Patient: sex F, age 35
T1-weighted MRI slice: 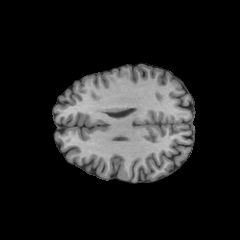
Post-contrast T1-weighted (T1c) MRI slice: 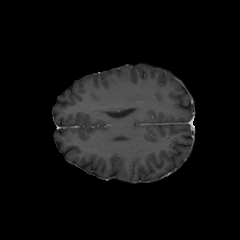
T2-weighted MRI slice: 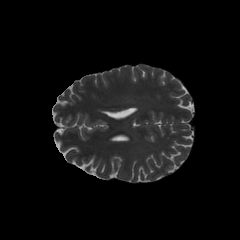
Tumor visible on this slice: no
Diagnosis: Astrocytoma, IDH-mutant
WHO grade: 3